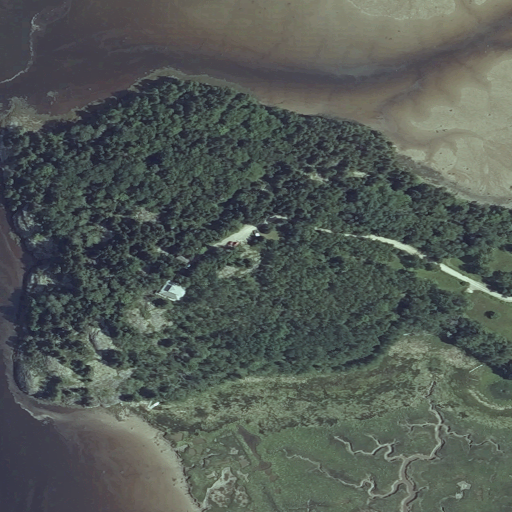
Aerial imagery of mountain in Maine named Pot Head containing open water, herbaceous wetlands, mixed forest, deciduous forest, shrub, barren land, and open development